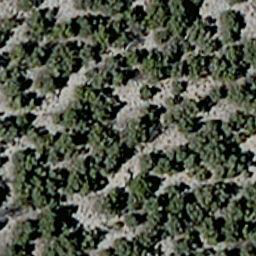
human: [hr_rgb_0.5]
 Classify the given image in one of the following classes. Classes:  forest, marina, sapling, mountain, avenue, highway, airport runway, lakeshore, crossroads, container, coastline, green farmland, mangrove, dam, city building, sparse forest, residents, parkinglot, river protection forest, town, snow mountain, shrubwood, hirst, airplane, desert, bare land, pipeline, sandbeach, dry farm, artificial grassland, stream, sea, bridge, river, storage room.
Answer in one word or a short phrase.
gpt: sparse forest